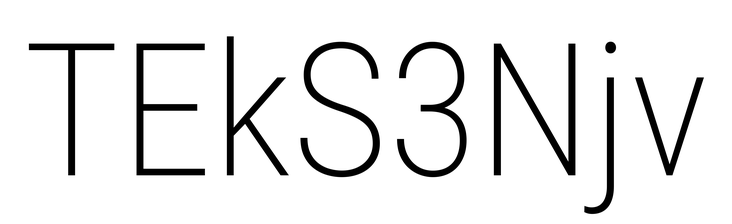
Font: Roboto_Condensed_ExtraLight